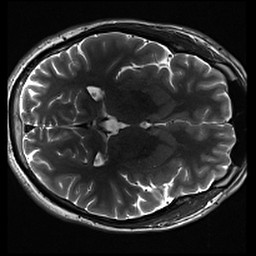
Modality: inplaneT2
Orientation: axial